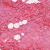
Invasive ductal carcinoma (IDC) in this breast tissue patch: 0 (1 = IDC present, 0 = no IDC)